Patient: sex M, age 33
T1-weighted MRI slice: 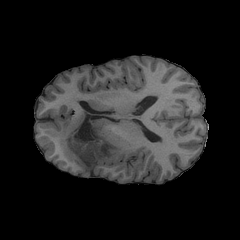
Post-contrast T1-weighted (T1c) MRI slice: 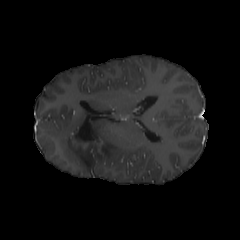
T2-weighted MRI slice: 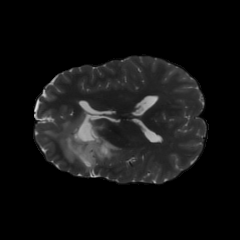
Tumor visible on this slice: yes
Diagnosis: Astrocytoma, IDH-mutant
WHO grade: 4